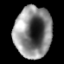
Tissue: lung
Cell type: Epithelial cells
Senescence score: 0.1666
Nuclear area (px): 1875
Mean DAPI intensity: 132.524